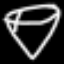
Label: diamond